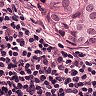
Metastatic tissue present: yes